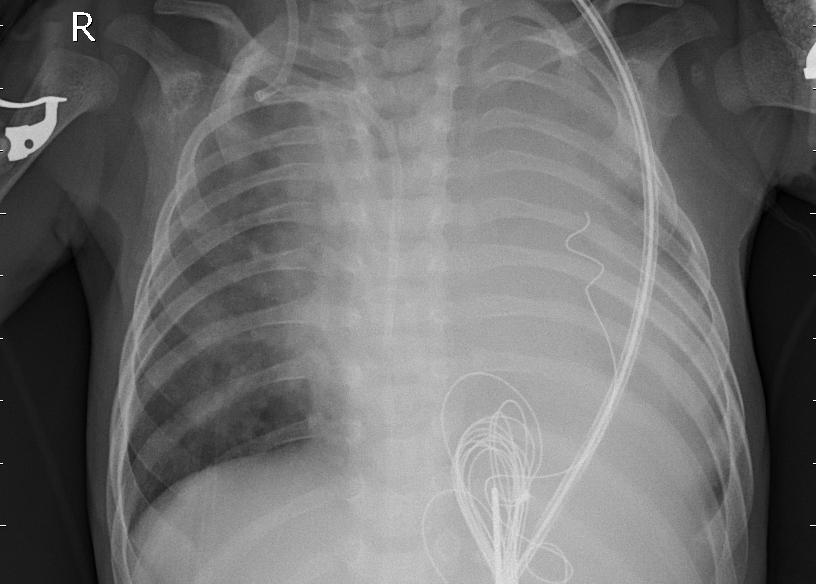
Diagnosis: PNEUMONIA